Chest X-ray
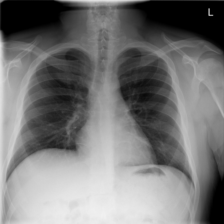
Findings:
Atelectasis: negative
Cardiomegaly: negative
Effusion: negative
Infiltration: negative
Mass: negative
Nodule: negative
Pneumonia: negative
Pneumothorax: negative
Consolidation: negative
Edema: negative
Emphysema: negative
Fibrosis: negative
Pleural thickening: negative
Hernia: negative